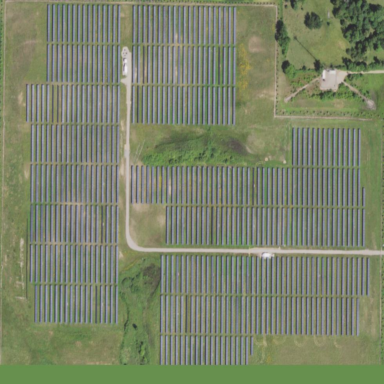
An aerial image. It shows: Solar power plant utilizing photovoltaic technology to generate electricity.